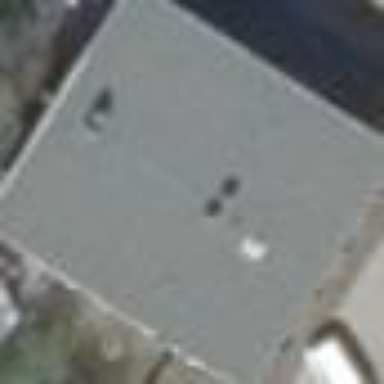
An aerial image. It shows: Detached building with flat roof.